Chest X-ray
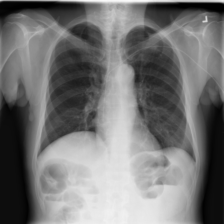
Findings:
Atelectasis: negative
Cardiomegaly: negative
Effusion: negative
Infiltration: negative
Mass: negative
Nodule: negative
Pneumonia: negative
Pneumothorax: negative
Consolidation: negative
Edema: negative
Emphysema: negative
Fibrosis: negative
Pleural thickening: negative
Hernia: negative